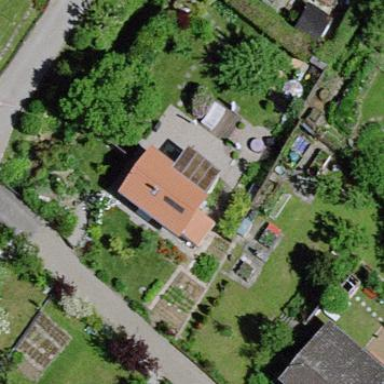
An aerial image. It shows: Bungalow.